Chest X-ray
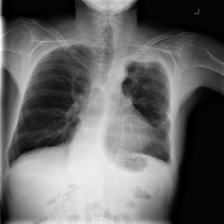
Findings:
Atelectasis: negative
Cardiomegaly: negative
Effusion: negative
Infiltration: negative
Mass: negative
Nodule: negative
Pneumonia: negative
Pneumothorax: negative
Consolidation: negative
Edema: negative
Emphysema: negative
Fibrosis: negative
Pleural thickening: positive
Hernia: negative